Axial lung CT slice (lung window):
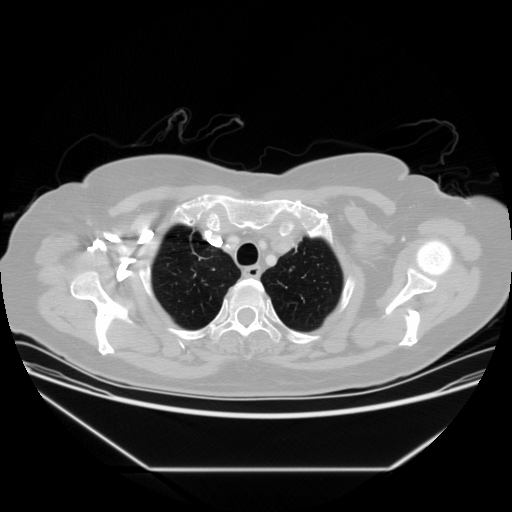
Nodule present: no